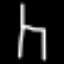
Label: chair